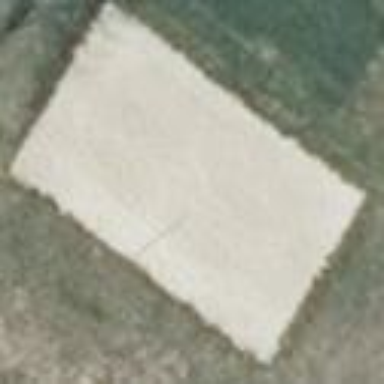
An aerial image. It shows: Sandy pitch for beach volleyball.